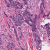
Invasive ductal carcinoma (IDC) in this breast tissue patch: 1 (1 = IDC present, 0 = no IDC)